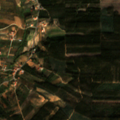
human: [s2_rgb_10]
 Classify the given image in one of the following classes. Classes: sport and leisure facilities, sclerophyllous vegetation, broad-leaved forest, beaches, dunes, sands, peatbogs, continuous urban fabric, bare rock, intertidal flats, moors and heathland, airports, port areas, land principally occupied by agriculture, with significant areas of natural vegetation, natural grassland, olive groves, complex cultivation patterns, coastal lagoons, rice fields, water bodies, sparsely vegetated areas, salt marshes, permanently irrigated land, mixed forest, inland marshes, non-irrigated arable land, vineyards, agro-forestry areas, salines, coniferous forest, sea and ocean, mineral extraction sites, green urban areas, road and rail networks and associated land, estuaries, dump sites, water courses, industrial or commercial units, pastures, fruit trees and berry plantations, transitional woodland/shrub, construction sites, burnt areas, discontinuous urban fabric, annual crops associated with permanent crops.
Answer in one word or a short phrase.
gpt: fruit trees and berry plantations, broad-leaved forest, transitional woodland/shrub